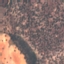
Land use / land cover: PermanentCrop